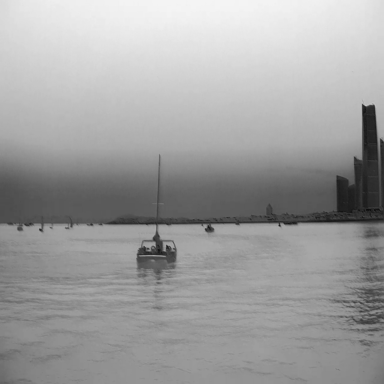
There are ten objects shown in the infrared image, including four sailboats, five bulk_carriers, and a container_ship.